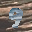
Label: 9